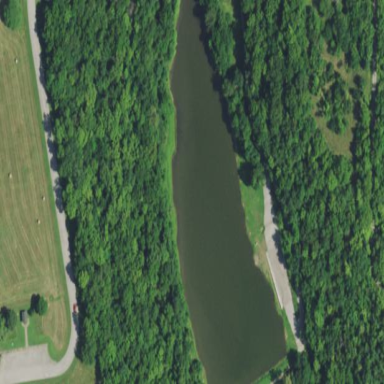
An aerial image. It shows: Peaceful pond surrounded by nature.